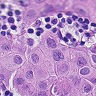
Metastatic tissue present: yes